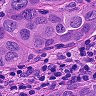
Metastatic tissue present: yes